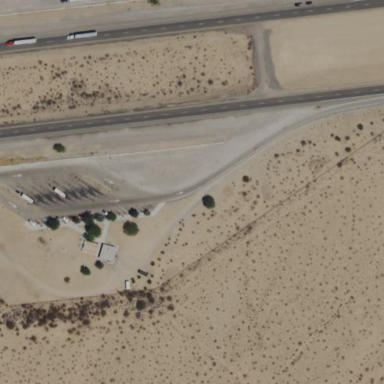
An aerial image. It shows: Rest area along the road with picnic tables.